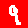
Digit: 9